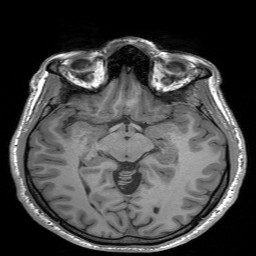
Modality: T1w
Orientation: coronal
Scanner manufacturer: siemens
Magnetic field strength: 3 T